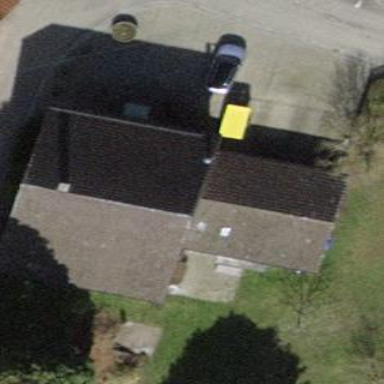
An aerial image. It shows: Group of garages.